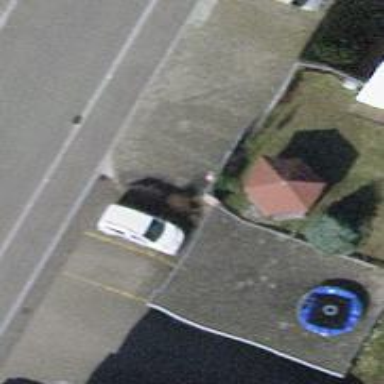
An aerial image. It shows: Group of garages.